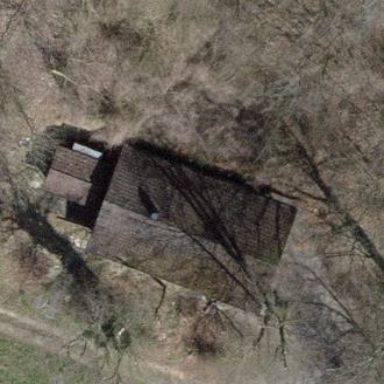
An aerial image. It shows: Cabin is depicted in the image.